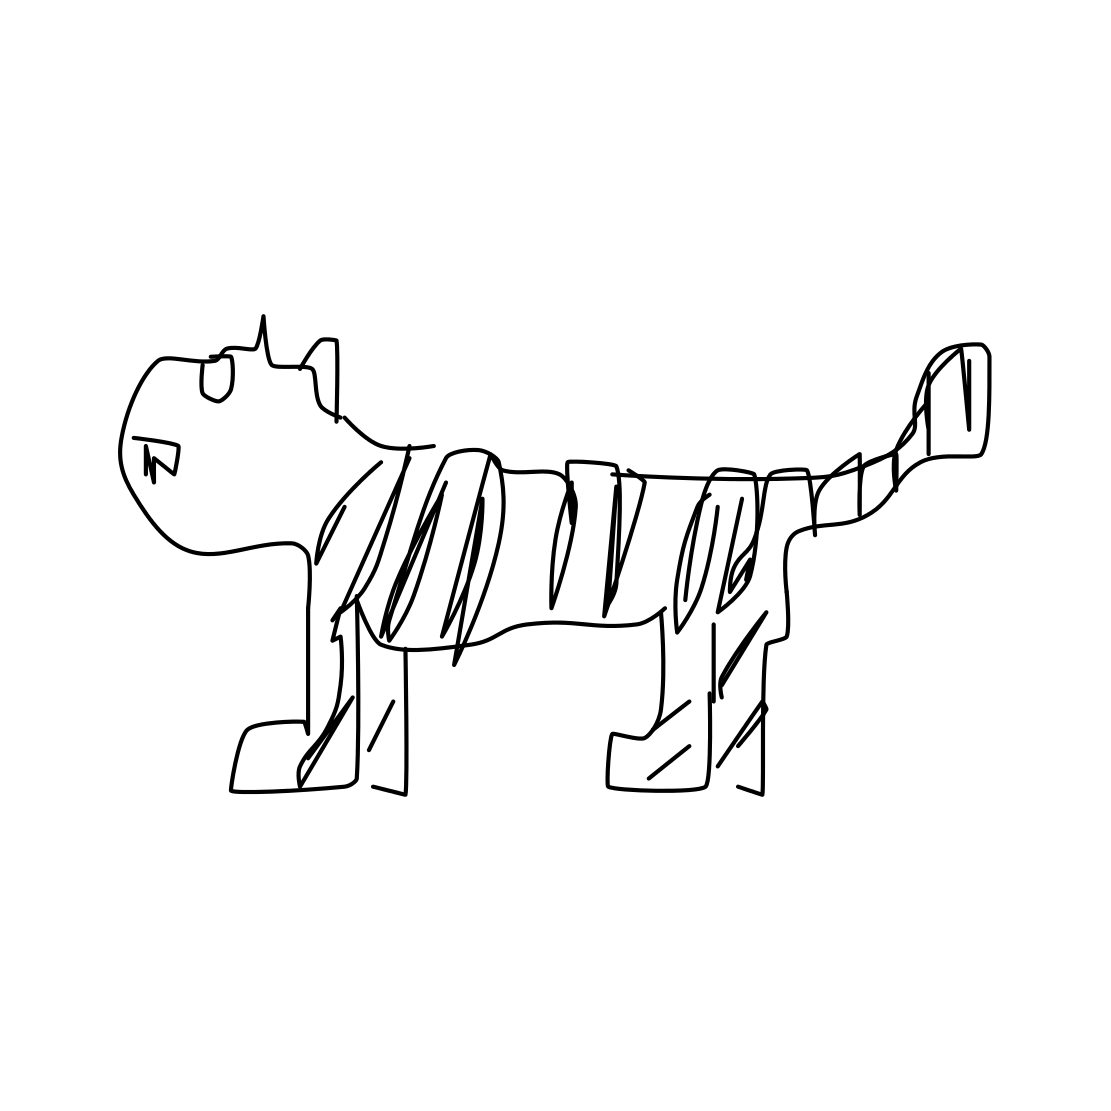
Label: tiger